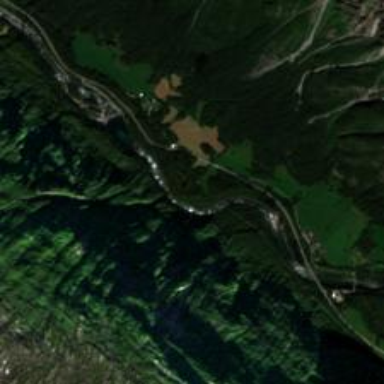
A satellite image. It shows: Picturesque valley in nature.